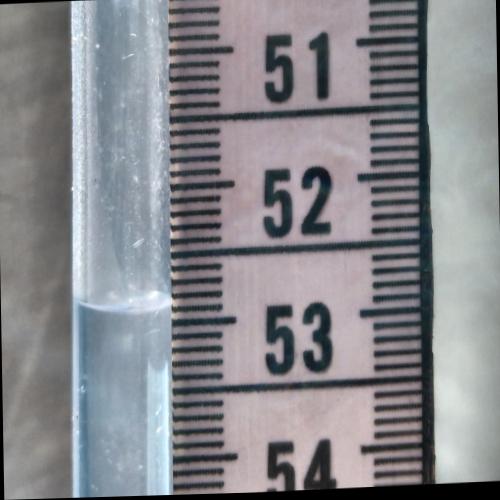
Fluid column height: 52.9 cm